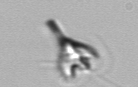
Label: Pyramimonas_longicauda